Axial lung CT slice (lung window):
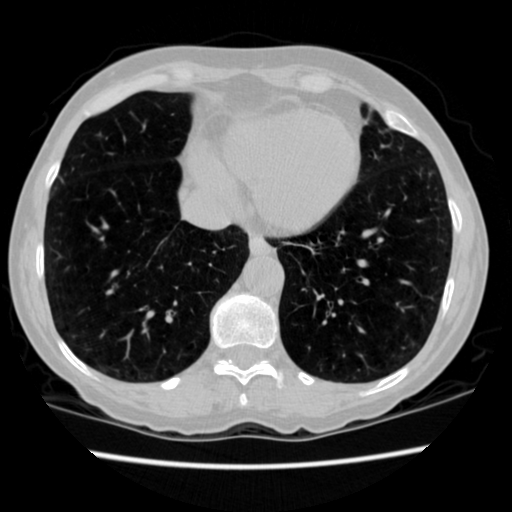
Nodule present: no